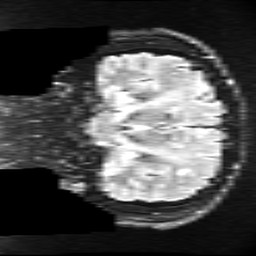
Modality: FLAIR
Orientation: coronal
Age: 47
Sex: male
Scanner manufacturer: ge
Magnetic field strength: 3 T
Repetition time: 11 s
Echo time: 0.1497 s